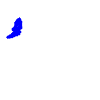
Particle: electron